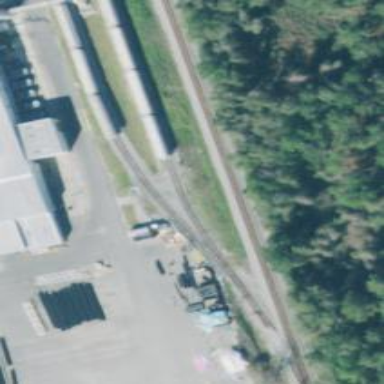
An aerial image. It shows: Railway spur service.